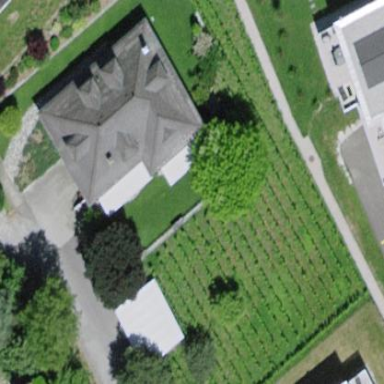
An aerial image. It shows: Vineyard with grape crops.